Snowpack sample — Buffalo Mountain, Silverthorne, Colorado, USA (2/22/26, 2:02 PM MST)
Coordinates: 39.622, -106.113
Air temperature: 33 °F
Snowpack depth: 63 cm
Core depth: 50 cm
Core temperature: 28.4 °F
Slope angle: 11°, slope face: 116°
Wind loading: low
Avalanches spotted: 0
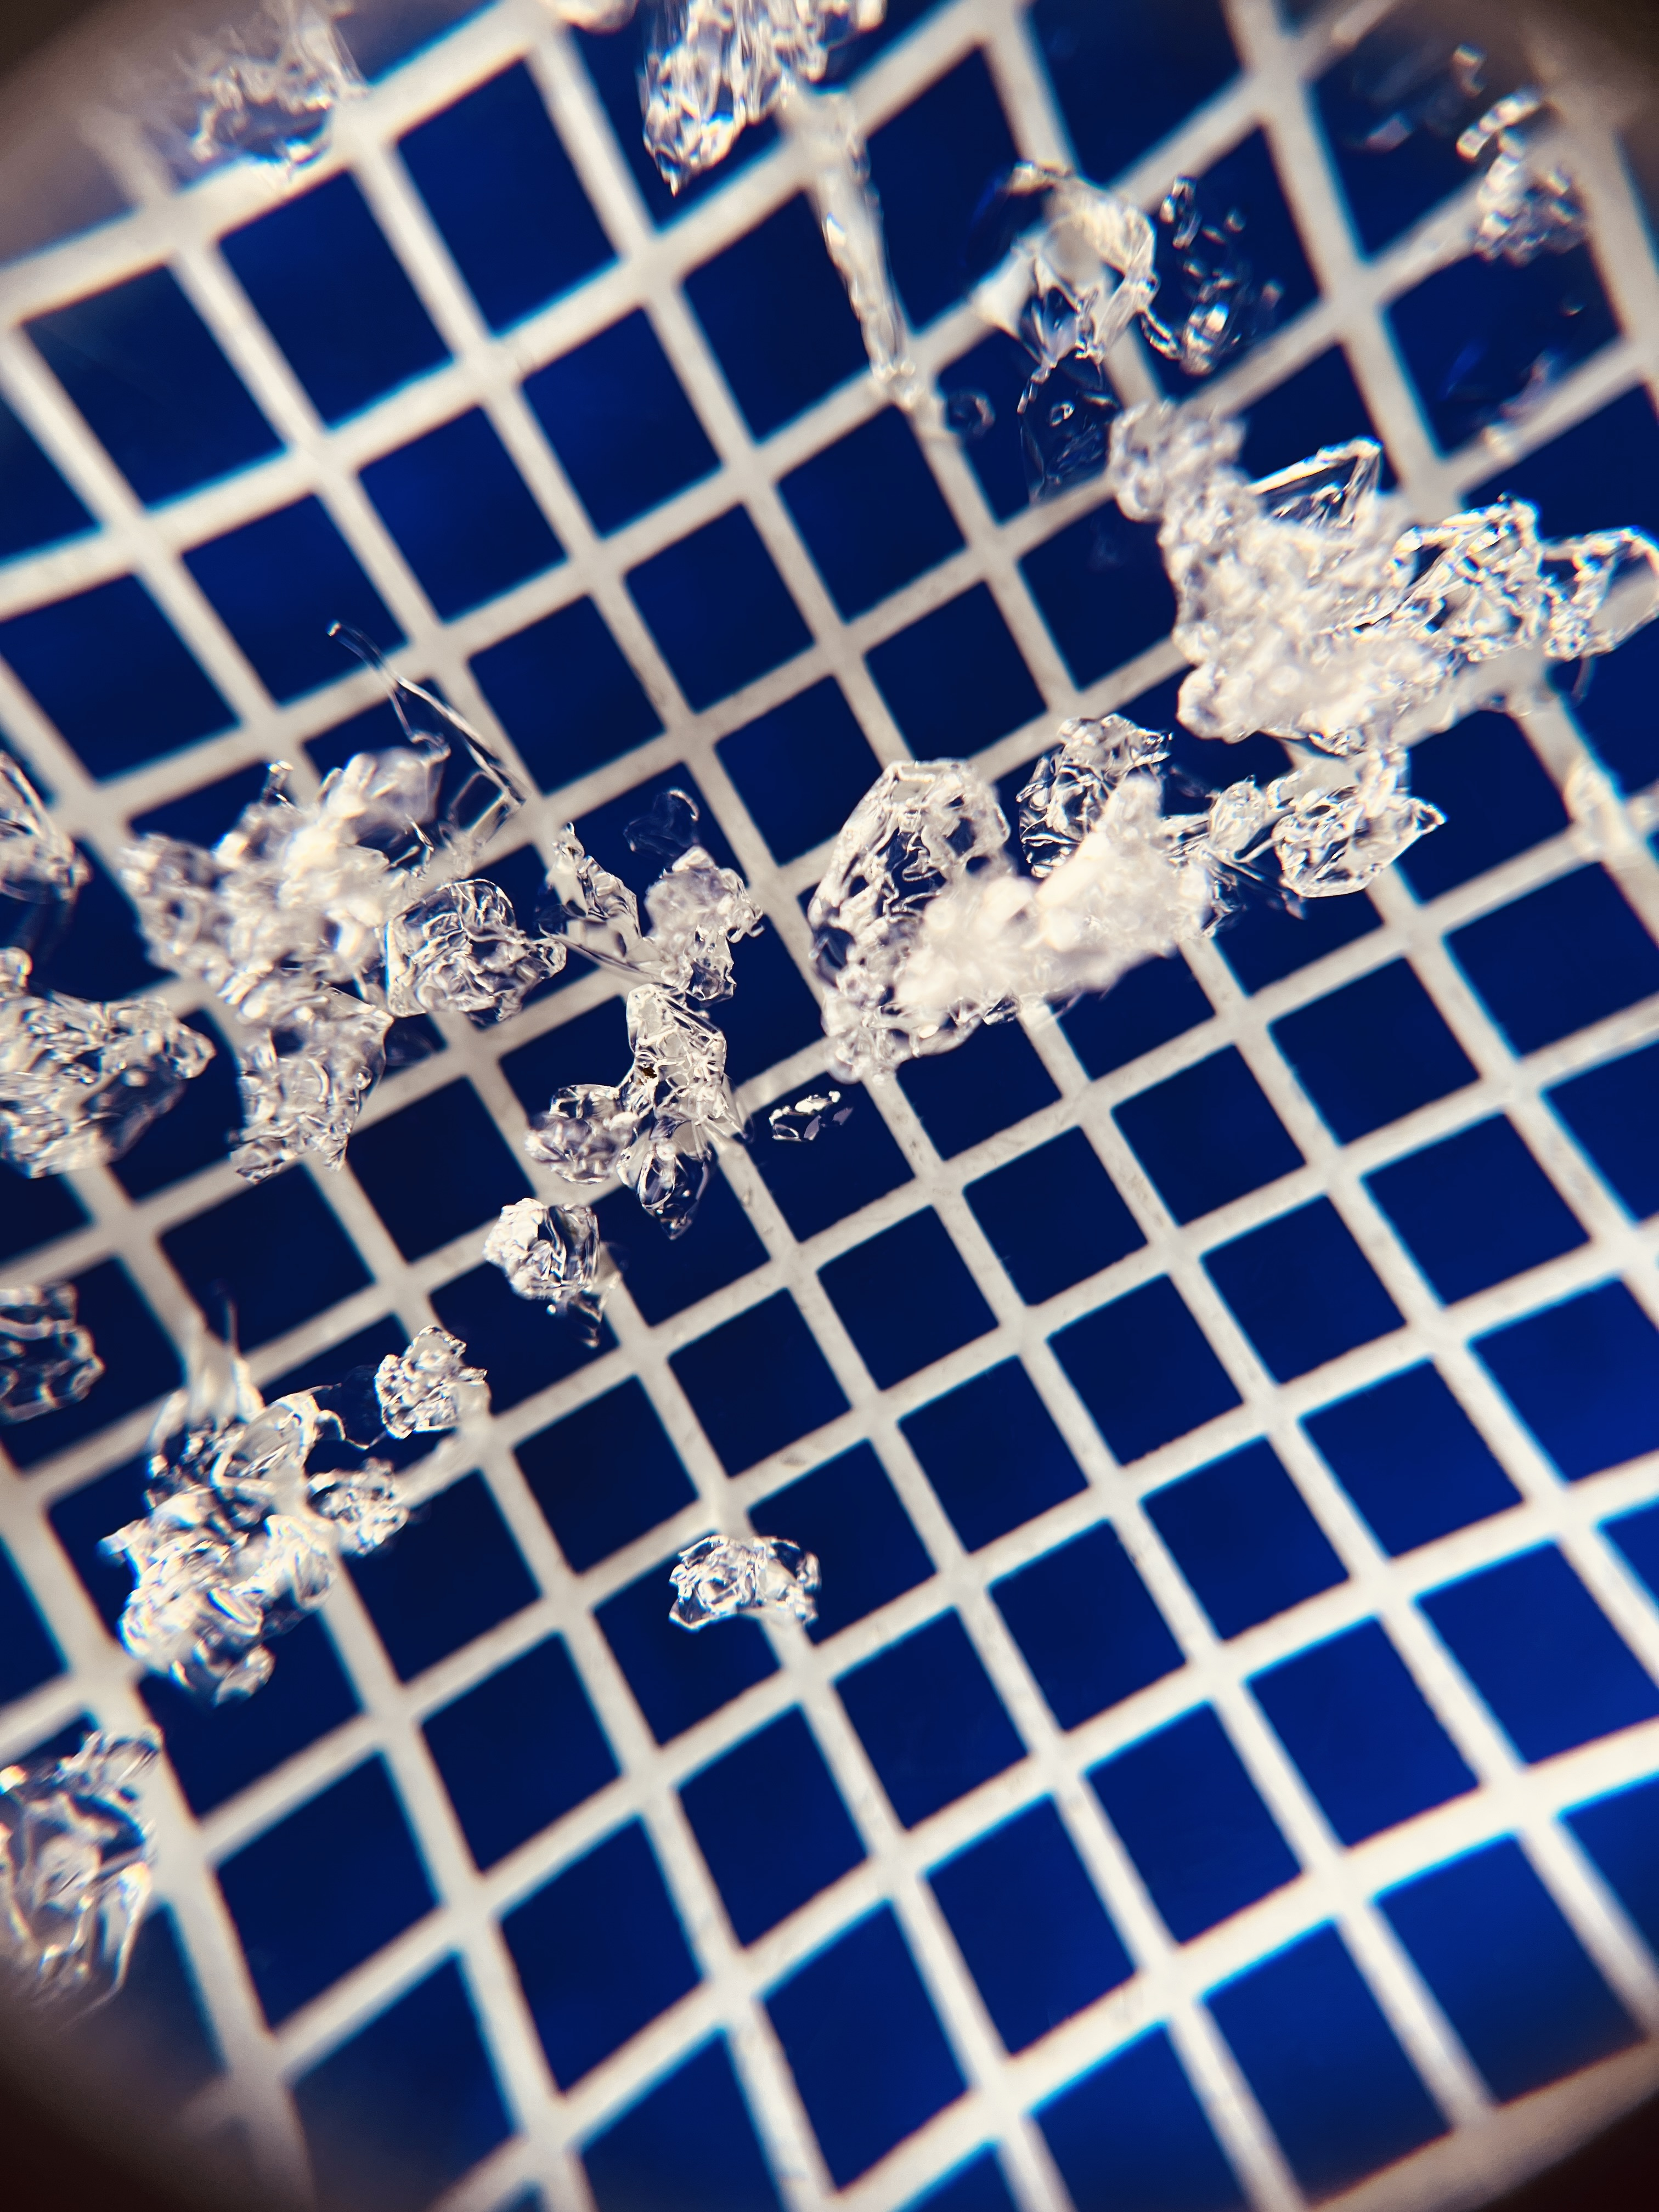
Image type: magnified_profile
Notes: In a firebreak similar to site 1, minimal wind loading with no spotted avalanches (not many faces in view though)